Question: I've been working on some components for my website using Sitecore MVC. The data source items for all these components reside in this fashion, under the page item in a components folder.
- - - - - - - - -
I've been using "./components" to give the user option to create or select data source items for components. Here is a screenshot

These components can be reused on different pages and some data source items may reside in an area other than the Components folder. For this reason, I would like to vary this Data Source field to point to different areas of my content tree.
Is there a way to accomplish this in Sitecore 7.0 with MVC?
Thanks
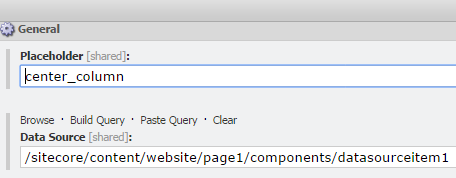
Answer: You can separate different datasource locations using pipe |
like this
'''
./Components|/sitecore/content/Site/Site Components/Whatever
'''
I mean the field 'Datasource Location' of the component sublayout